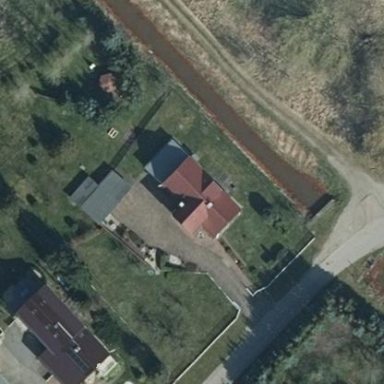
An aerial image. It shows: Residential building.